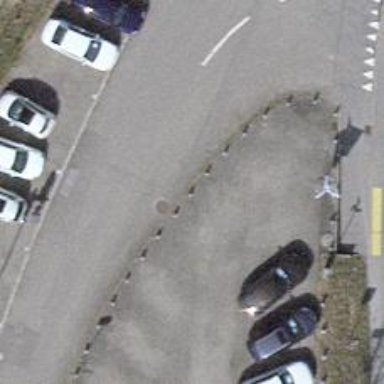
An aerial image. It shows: Bollard barrier.